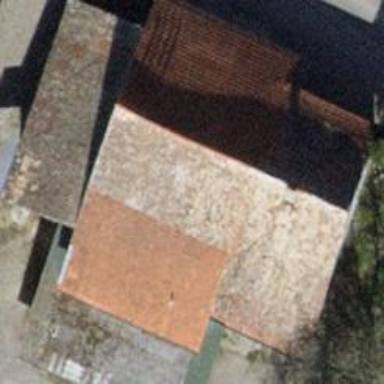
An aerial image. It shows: Farm building with gabled roof.